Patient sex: F
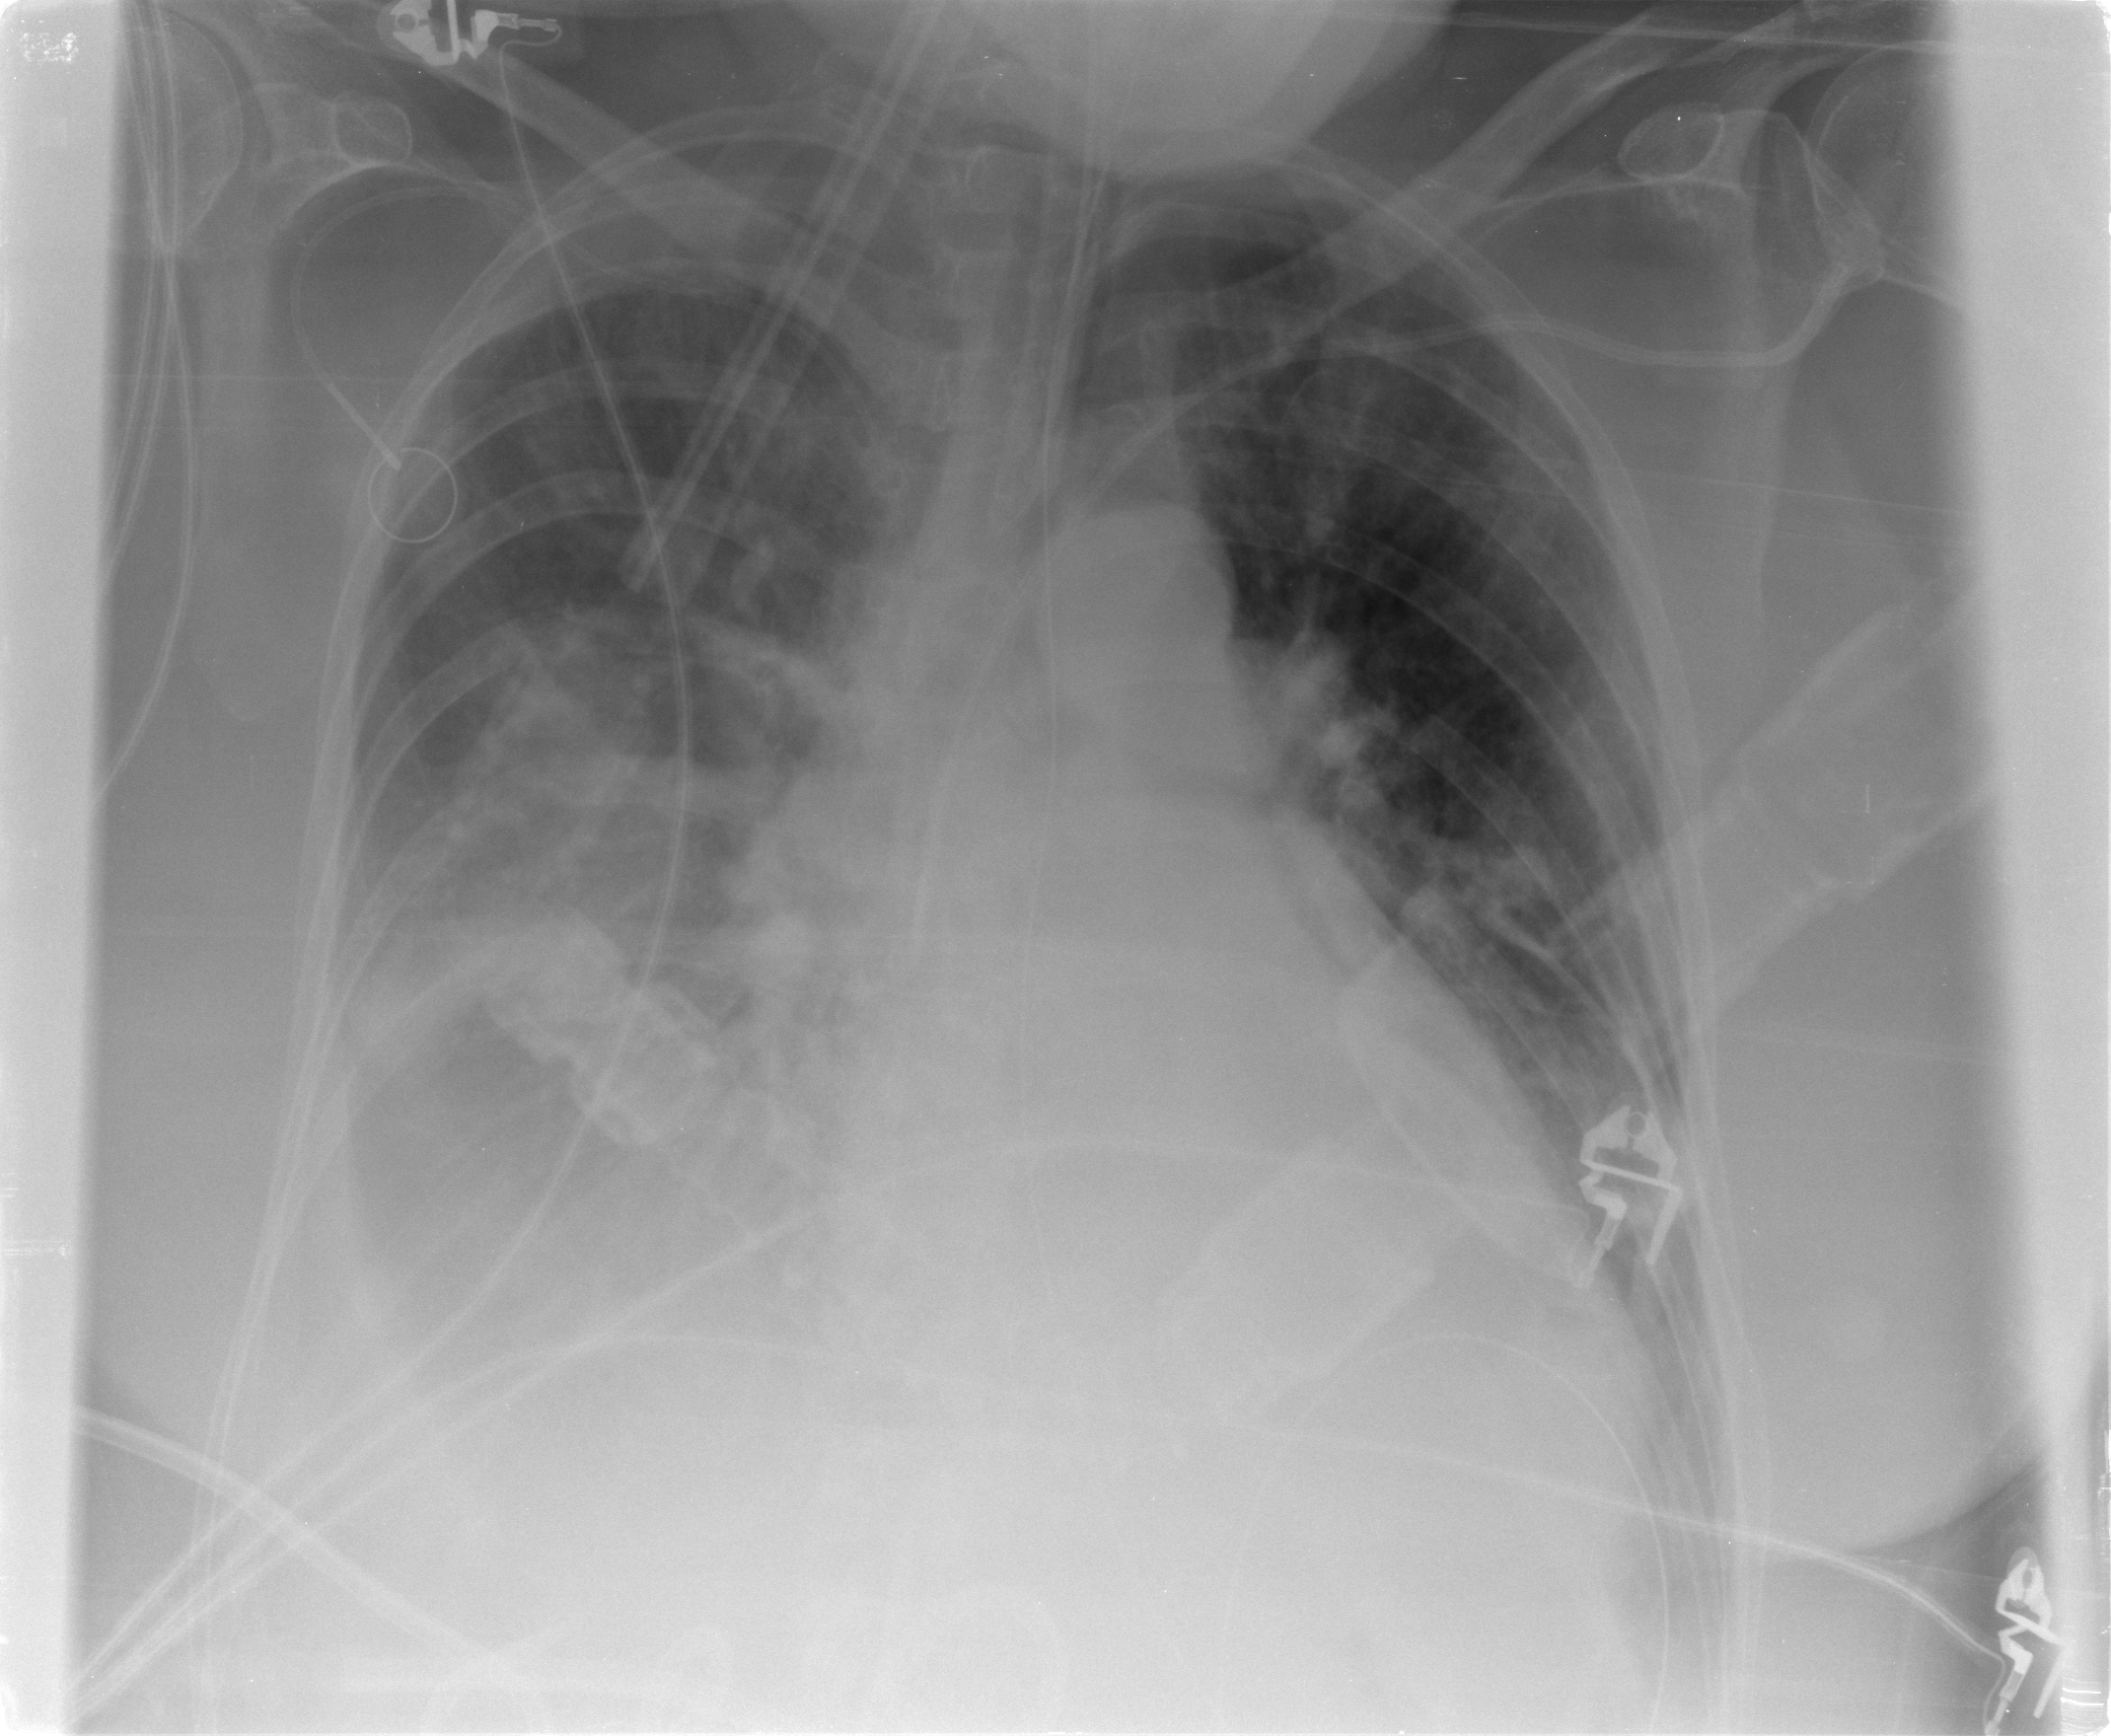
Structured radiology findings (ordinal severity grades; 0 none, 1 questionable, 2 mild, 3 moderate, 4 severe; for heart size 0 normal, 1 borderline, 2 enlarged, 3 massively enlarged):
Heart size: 0
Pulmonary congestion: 3
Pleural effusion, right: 2
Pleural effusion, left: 1
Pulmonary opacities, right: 0
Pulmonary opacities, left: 0
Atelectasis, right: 2
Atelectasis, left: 0